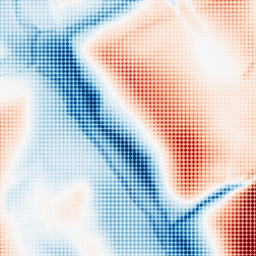
Category: classical
Decomposition family: gaussian_anisotropic
Decomposition parameters: sigma_x: 50
sigma_y: 5
Upsampling method: sinc_blackman
Upsampling parameters: scale: 4
kernel_size: 4
Upsampling scale: 4